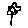
Label: flower